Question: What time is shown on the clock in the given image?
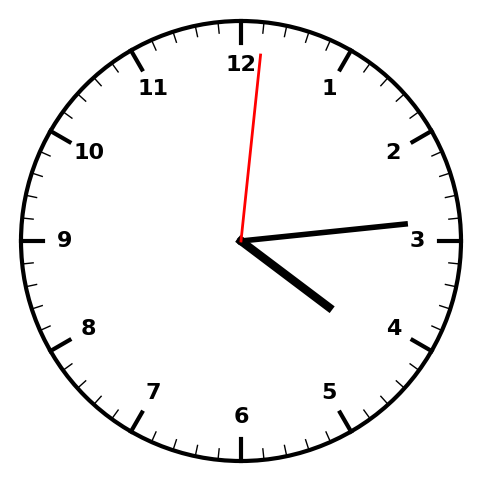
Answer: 04:14:01